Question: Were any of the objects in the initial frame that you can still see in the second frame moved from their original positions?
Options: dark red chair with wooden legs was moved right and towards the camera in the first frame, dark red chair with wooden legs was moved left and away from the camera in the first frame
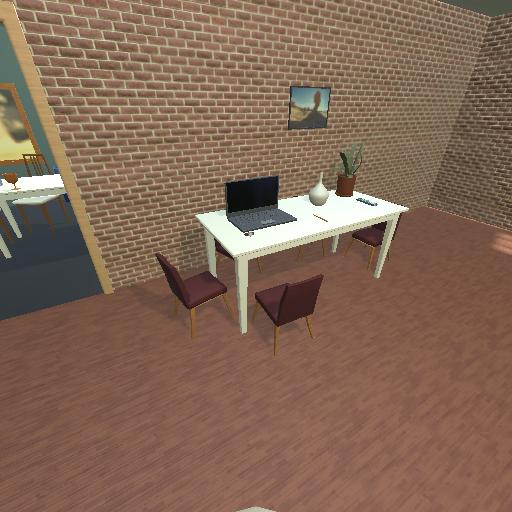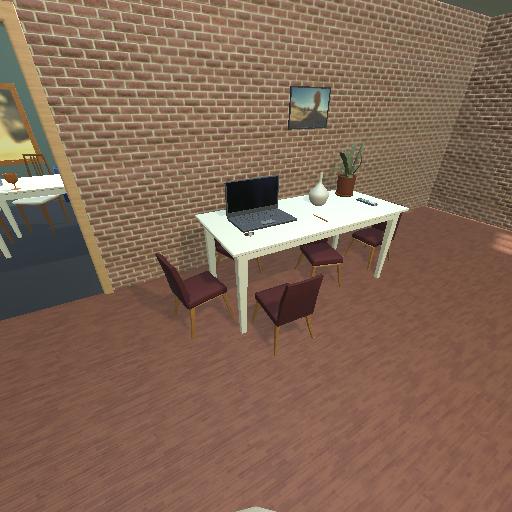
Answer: dark red chair with wooden legs was moved right and towards the camera in the first frame